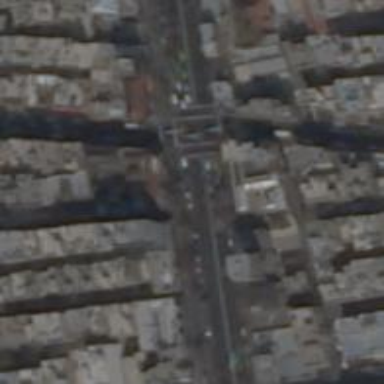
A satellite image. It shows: Crossing road.